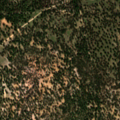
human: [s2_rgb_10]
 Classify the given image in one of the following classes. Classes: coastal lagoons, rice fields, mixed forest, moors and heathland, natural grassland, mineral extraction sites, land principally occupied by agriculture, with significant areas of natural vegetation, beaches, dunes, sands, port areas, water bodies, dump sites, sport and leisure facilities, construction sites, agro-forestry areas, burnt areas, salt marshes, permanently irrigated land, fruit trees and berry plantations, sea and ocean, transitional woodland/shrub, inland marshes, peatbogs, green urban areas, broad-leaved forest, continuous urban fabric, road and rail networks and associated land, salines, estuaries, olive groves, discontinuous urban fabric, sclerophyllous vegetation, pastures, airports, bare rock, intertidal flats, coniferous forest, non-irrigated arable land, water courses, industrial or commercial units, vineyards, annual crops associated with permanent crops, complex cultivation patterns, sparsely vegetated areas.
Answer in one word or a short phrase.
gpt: agro-forestry areas, broad-leaved forest, coniferous forest, mixed forest